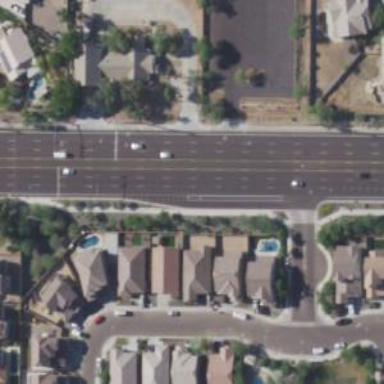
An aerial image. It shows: Secondary road with asphalt surface and sidewalk on the left.